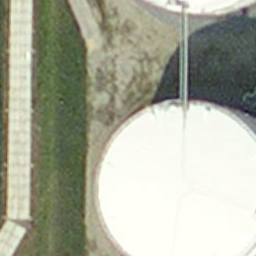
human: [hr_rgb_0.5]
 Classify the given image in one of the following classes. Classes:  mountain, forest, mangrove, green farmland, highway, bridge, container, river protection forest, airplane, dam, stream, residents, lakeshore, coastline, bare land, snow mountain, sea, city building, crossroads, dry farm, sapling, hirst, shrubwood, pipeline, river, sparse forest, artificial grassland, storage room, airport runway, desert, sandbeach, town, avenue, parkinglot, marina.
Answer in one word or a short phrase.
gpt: storage room